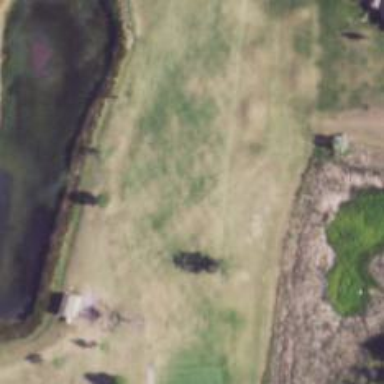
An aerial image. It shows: Golf hole.